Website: apple-inc
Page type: payment
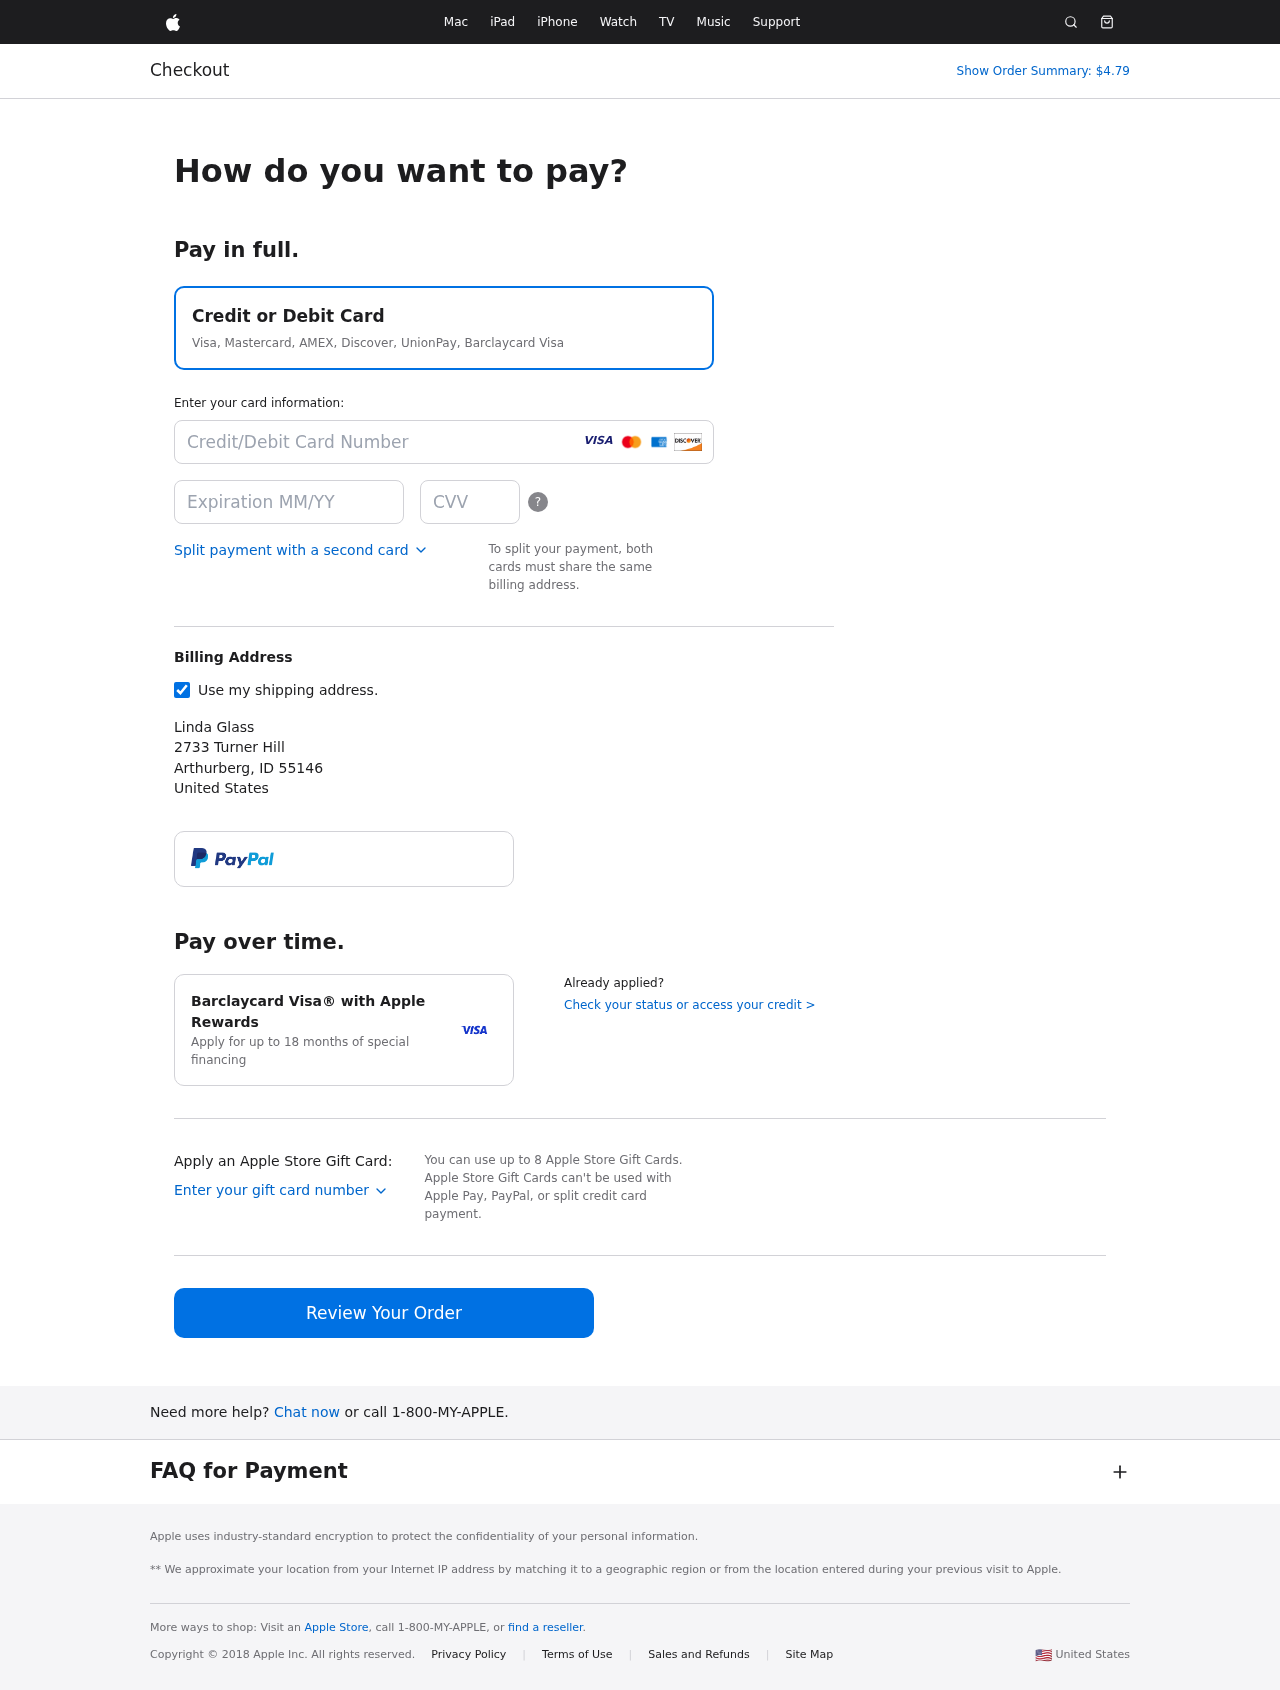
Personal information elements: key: PII_CARD_CVV
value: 2141
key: PII_CARD_EXPIRY
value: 03/28
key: PII_CARD_NUMBER
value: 3493 5545 8115 449
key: PII_CITY
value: Arthurberg
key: PII_COUNTRY
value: United States
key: PII_FULLNAME
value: Linda Glass
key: PII_POSTCODE
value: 55146
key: PII_STATE_ABBR
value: ID
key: PII_STREET
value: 2733 Turner Hill
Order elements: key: ORDER_TOTAL
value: Show Order Summary: $4.79